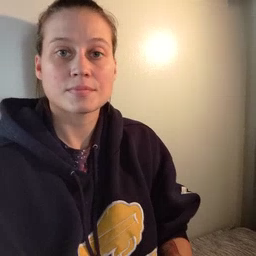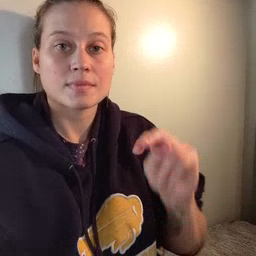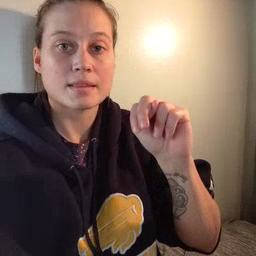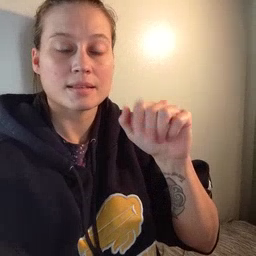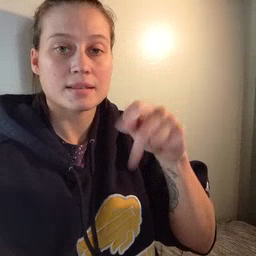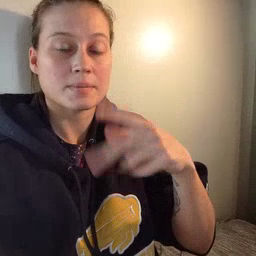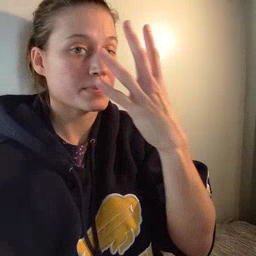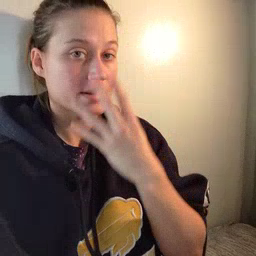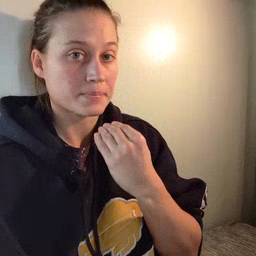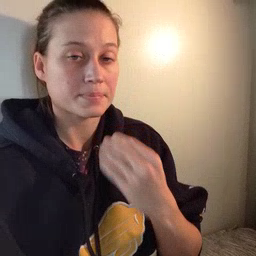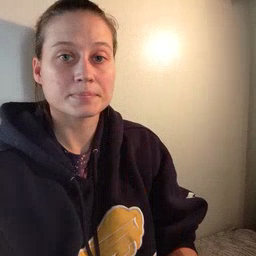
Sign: nap